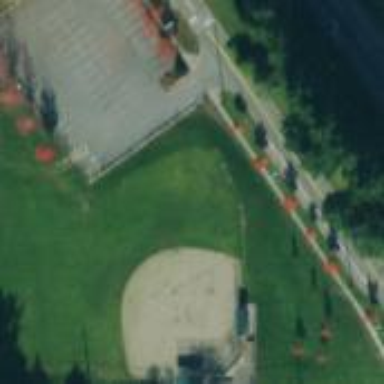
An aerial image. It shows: Softball pitch for leisure land activities.